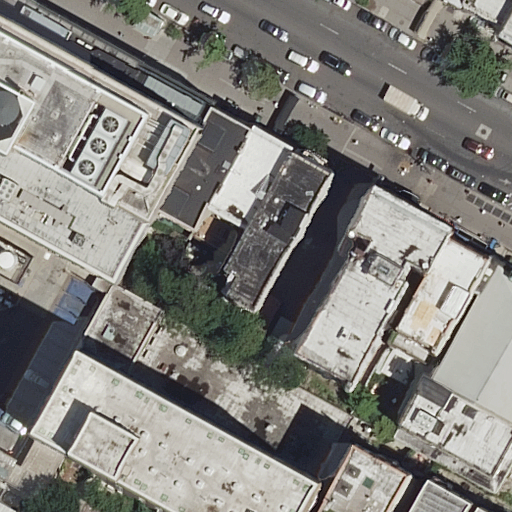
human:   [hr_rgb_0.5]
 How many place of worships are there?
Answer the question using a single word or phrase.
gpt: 1

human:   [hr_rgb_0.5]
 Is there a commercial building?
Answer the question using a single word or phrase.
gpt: no

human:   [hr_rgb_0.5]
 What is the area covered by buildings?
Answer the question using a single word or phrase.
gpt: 4953m2

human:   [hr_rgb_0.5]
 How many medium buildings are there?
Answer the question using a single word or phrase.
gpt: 8

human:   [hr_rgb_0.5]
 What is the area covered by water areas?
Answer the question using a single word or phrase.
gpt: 0m2

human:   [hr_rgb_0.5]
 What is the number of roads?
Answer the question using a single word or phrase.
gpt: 2

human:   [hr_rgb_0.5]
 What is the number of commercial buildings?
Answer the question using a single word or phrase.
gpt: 0

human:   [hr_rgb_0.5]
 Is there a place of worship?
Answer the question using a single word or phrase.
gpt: yes

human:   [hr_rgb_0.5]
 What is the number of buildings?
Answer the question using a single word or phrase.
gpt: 14

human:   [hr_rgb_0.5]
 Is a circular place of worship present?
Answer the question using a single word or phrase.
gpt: no

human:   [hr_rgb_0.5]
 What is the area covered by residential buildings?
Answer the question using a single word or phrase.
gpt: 2877m2

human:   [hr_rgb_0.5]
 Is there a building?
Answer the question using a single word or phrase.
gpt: yes

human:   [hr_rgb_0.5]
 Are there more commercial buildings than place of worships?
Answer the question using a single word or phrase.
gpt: no

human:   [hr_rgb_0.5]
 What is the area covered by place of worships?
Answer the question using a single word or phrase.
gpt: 586m2

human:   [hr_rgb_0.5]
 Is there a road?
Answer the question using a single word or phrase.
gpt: yes

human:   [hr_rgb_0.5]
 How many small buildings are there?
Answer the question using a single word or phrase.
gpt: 3

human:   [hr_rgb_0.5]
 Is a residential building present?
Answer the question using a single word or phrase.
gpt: yes

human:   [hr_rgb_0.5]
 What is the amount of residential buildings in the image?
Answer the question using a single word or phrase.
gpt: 12

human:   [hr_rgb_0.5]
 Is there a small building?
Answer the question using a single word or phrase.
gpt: yes

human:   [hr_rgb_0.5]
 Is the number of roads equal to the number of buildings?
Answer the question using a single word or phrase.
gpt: no

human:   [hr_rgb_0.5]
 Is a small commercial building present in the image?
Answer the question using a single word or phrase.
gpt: no

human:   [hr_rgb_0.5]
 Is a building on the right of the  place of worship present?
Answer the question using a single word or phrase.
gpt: yes

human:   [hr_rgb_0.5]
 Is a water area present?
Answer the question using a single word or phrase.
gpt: no

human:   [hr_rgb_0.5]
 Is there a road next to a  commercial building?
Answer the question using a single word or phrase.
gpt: no

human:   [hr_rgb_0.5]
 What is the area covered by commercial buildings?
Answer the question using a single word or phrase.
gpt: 0m2

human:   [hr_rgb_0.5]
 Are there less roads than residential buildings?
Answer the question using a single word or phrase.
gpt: yes

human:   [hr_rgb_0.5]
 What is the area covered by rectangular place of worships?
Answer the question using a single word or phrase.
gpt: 0m2

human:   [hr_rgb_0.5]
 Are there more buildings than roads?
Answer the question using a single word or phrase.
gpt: yes

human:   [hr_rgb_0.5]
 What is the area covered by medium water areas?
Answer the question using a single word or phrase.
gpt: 0m2

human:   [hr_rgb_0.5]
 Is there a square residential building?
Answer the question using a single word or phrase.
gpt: no

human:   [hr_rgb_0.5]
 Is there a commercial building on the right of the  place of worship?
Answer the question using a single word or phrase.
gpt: no

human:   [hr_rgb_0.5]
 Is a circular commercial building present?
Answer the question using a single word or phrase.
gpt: no

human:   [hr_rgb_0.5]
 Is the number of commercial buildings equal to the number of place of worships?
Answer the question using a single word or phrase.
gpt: no

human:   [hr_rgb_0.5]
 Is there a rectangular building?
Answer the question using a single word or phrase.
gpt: yes

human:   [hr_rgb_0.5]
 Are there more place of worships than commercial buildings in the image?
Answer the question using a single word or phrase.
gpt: yes

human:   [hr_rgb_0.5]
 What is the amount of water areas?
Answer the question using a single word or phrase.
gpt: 0

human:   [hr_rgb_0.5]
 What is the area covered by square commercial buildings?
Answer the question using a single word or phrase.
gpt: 0m2

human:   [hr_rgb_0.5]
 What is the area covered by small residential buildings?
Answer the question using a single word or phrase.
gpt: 44m2

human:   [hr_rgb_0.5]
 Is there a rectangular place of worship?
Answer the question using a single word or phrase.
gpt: no

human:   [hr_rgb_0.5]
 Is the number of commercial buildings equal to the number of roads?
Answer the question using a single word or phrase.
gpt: no

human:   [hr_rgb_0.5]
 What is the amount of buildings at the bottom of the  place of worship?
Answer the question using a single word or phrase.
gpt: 3

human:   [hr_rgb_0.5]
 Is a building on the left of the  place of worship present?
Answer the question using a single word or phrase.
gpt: yes

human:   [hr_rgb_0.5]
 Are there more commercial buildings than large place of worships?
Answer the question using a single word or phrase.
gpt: no

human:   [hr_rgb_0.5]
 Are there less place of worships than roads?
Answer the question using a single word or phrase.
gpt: yes

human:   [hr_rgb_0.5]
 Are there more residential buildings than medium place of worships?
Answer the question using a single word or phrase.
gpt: yes

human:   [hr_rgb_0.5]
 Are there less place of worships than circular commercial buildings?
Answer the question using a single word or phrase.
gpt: no

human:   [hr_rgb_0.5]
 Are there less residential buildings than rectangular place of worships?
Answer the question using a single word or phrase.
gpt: no

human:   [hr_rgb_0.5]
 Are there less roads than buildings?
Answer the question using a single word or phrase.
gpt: yes

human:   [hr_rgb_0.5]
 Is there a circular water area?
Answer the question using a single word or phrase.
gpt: no

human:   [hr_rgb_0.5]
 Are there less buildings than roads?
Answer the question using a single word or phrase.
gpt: no

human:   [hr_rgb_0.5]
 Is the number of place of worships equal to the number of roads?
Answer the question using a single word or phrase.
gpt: no

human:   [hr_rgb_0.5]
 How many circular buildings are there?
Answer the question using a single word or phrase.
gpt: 0

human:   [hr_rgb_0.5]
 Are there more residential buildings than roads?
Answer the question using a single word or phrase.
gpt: yes

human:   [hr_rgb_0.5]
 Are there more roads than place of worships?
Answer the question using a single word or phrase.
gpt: yes

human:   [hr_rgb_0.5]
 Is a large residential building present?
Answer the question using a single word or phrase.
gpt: yes

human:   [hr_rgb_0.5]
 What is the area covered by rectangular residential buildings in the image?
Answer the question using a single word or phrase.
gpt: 902m2

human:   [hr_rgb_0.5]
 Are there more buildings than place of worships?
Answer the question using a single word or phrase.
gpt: yes

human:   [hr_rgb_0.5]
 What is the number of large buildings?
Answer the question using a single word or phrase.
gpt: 3

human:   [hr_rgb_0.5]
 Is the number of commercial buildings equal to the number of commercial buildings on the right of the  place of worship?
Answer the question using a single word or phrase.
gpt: yes

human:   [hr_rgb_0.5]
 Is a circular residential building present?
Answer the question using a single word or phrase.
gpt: no

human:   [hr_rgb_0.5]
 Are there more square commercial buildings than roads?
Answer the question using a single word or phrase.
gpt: no

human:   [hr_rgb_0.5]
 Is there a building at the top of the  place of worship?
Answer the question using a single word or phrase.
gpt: yes

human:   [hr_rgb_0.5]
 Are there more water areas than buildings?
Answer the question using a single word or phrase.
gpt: no

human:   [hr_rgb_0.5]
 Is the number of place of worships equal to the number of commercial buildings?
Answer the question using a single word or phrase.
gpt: no